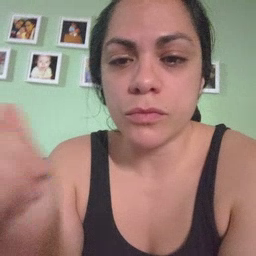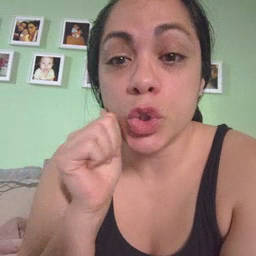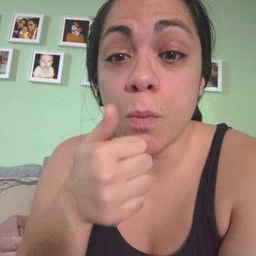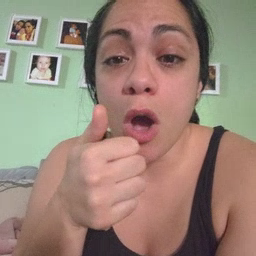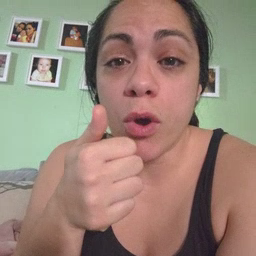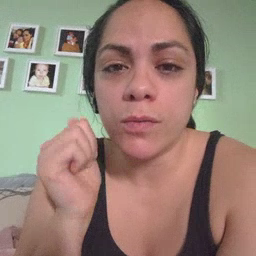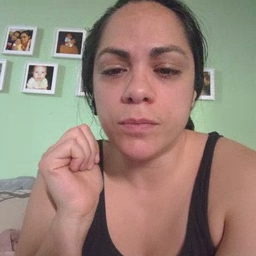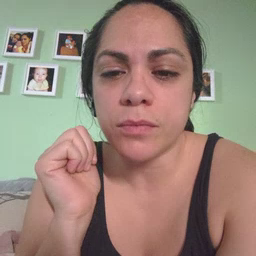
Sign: tomorrow